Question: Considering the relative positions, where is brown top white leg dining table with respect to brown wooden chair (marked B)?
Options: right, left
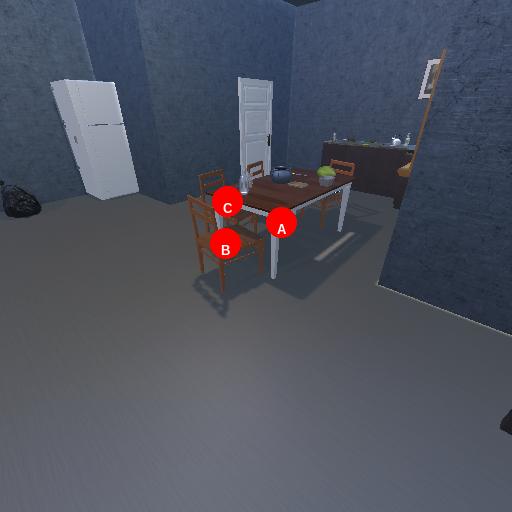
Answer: right